Interaction volume radius: 10 \u00c5
Interaction volume height: 20 \u00c5
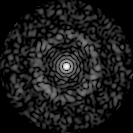
Disorder parameter: 0.835